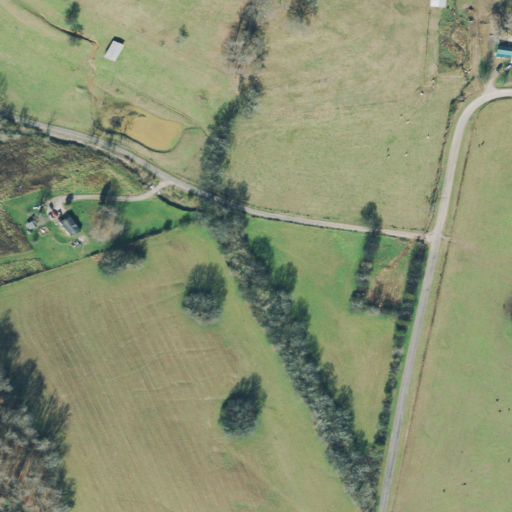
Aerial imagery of valley in Tennessee named Knox Hollow containing pasture, open development, low intensity development, deciduous forest, and high intensity development